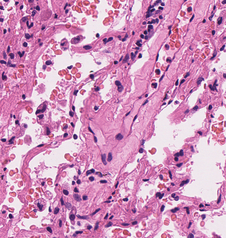
Tumor epithelial tissue: no
Tumor-associated stroma tissue: no
Normal tissue: yes